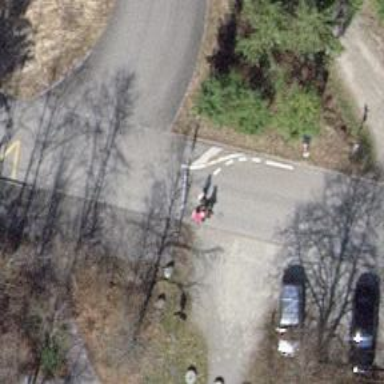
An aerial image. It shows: Unclassified road with asphalt surface.